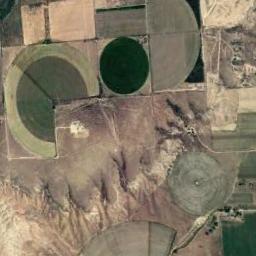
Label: circular_farmland